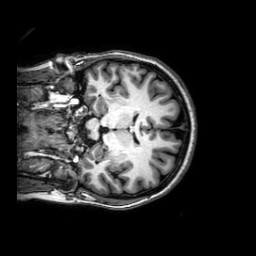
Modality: T1w
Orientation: coronal
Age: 26
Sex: female
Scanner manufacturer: philips
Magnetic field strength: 3 T
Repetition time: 8.2 s
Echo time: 0.0037 s